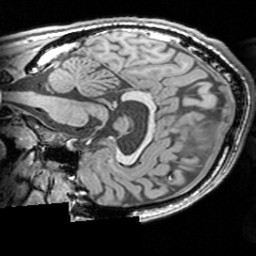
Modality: T1w
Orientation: sagittal
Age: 19
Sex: male
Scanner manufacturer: siemens
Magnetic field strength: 3 T
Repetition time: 1.63 s
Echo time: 0.00311 s